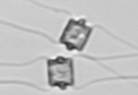
Label: Chaetoceros_didymus